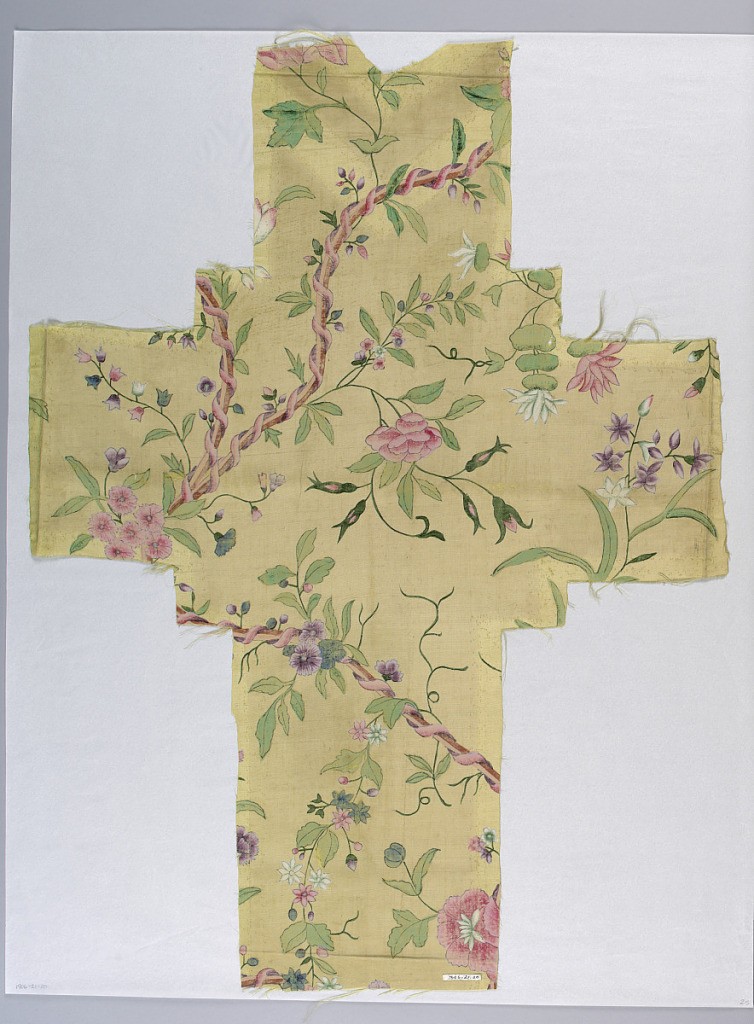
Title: Fragment
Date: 18th century
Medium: silk; tempera Technique: printed and painted on plain weave
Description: Fragment in the shape of a cross. Pale yellow ground has a design of serpentine brown branches interlaced with pink ribbon and bunches of flowers in various types and colors.